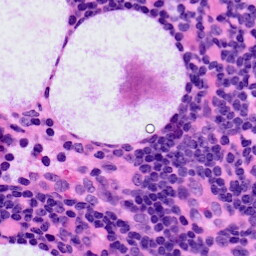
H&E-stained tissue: LymphNode